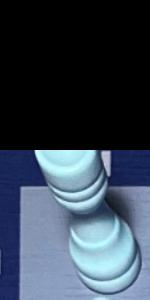
Label: Rook_White